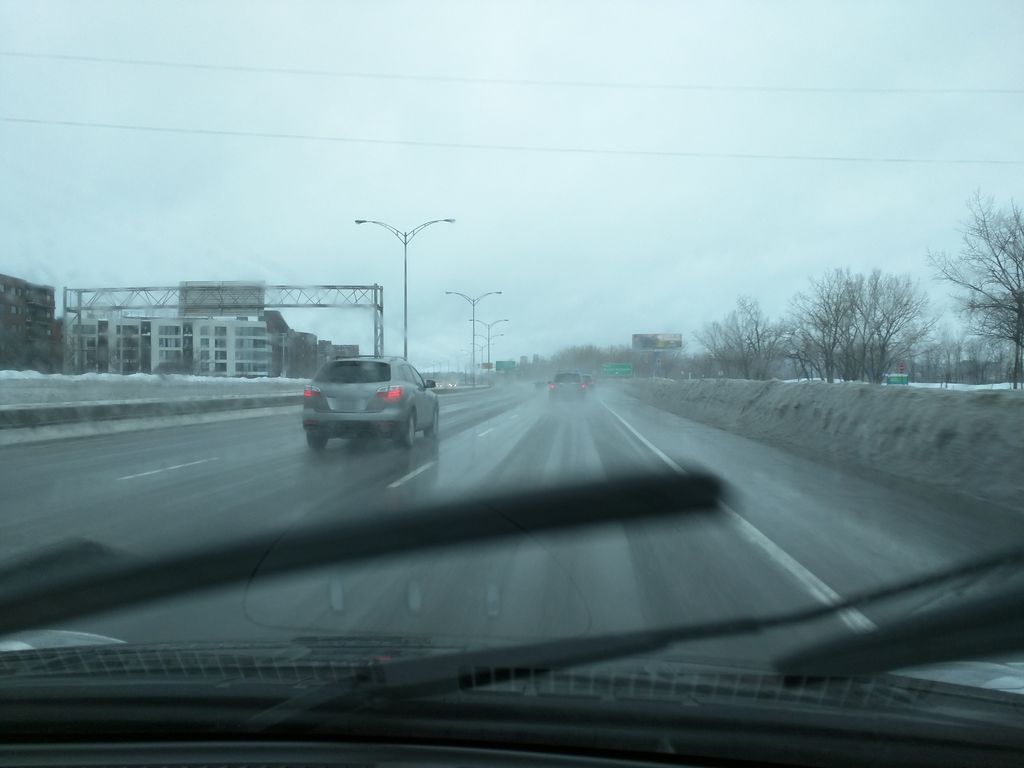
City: montreal